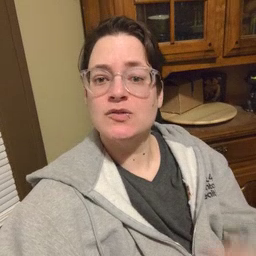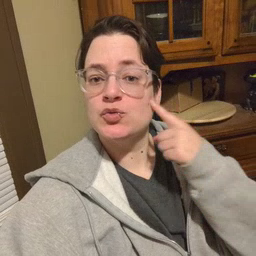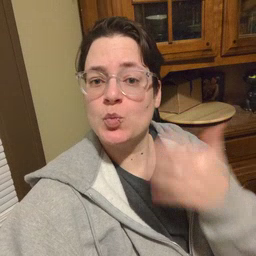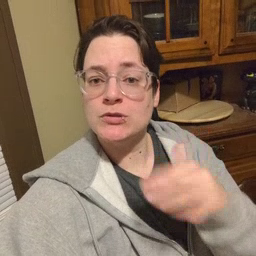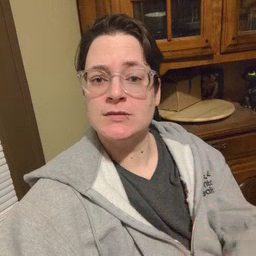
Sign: noisy